Question: Given the schema below, how can a notification system be incorporated?
Users need to be notified when someone comments on their Picture or SaleItem along with when someone makes a bid on their SaleItem (through Purchase Offer).
The ultimate goal is to have a notification system that will handle SMS, Email, and an internal system messaging system. The complexities of those options will be worked out but I need the basic data model from which they can be built upon.
MySql is the DB being used but I don't believe that should affect the data model.
Thanks

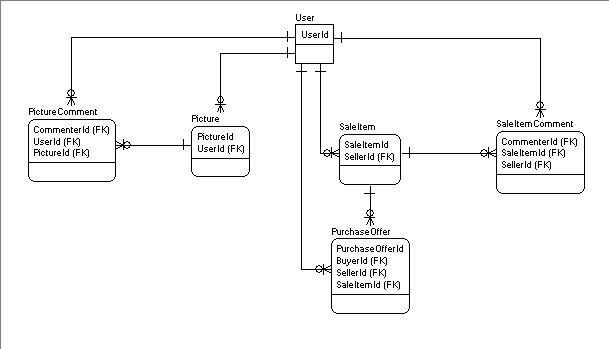
Answer: Setup up a table for holding the notification information and set up a trigger to write to this table whenever there is an an action in the system (lets say new bid).
then your scheduler should pick this new notification and sends email/sms.